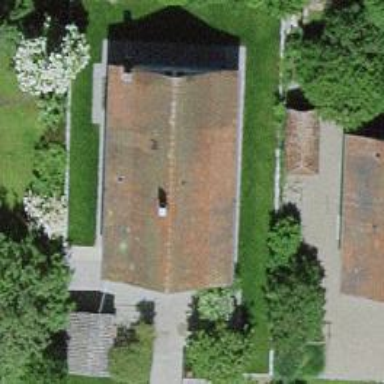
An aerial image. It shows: Residential building.